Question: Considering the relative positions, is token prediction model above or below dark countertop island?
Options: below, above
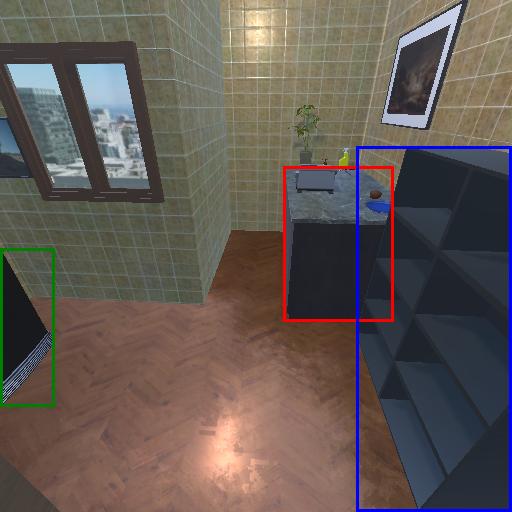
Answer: below